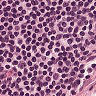
Metastatic tissue present: no